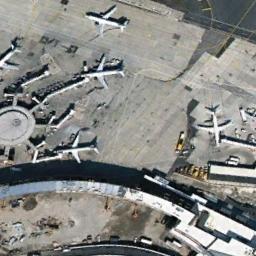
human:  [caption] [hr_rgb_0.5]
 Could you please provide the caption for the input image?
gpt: Five planes docked around the building .

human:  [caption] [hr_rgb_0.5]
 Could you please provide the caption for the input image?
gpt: Many planes are around the terminal building .

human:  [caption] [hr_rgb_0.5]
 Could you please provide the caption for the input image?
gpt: Several planes of different sizes are neatly parked beside buildings in the airport .

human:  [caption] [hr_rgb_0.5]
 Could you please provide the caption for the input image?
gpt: Three planes parked next to boarding bridges of the terminals and another passing plane behind them .

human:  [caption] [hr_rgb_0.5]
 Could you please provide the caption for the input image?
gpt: Four planes are in the parking lot next to the building .